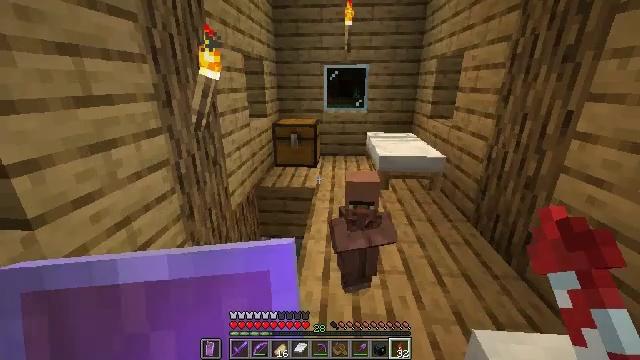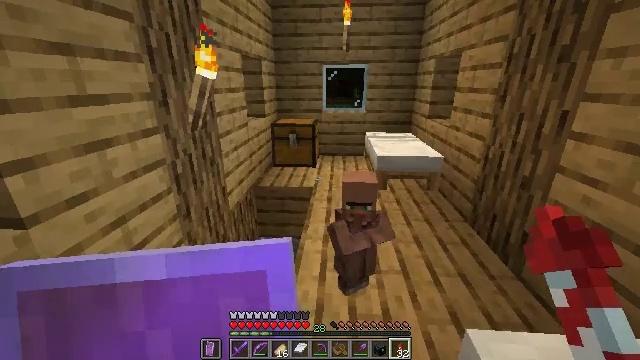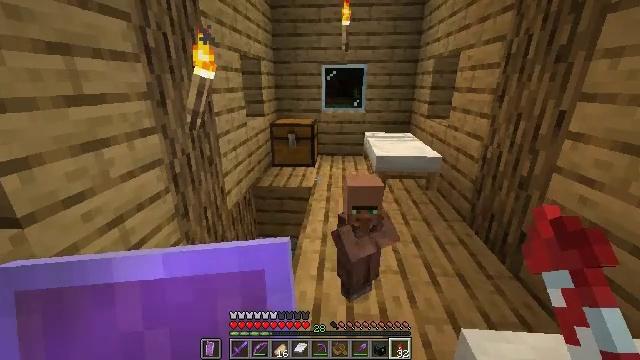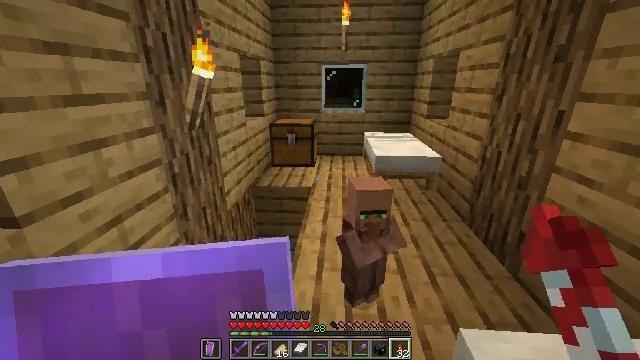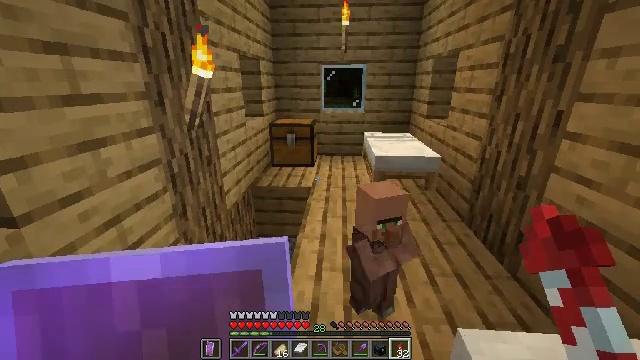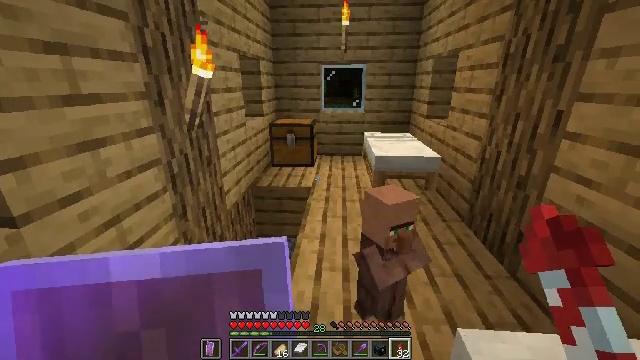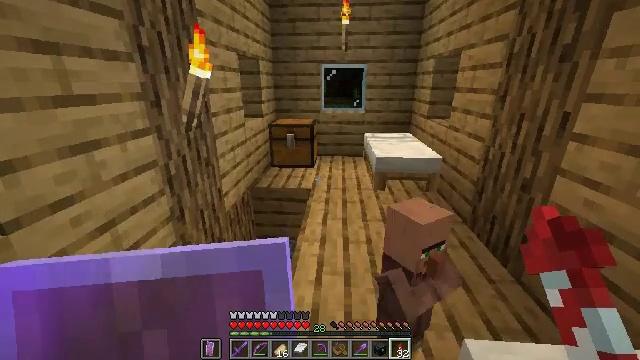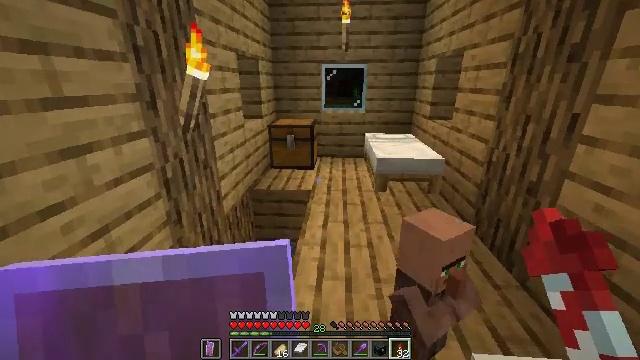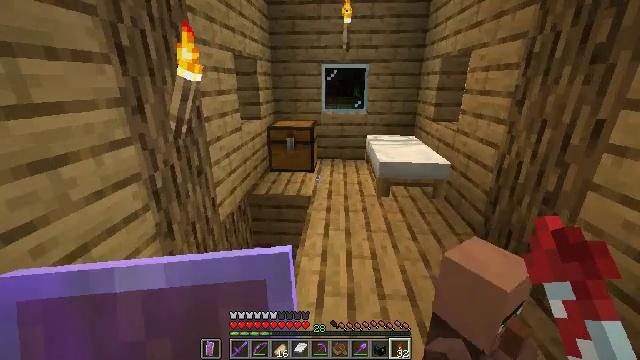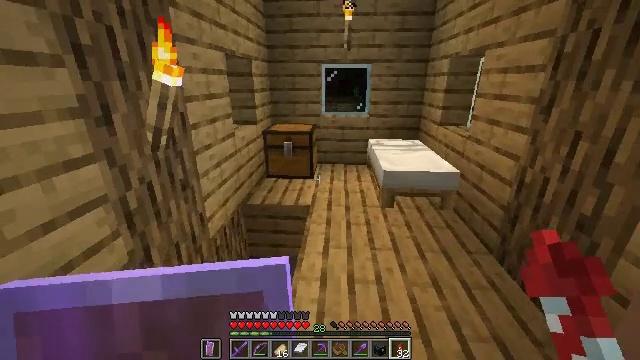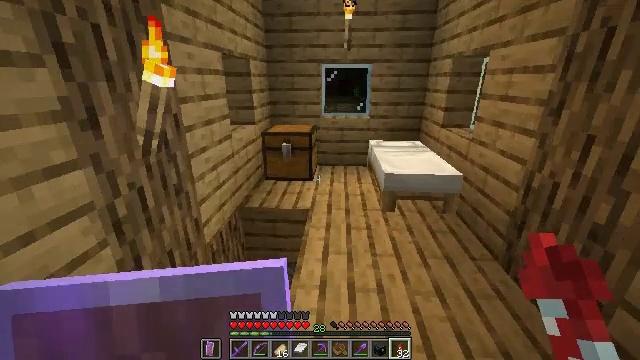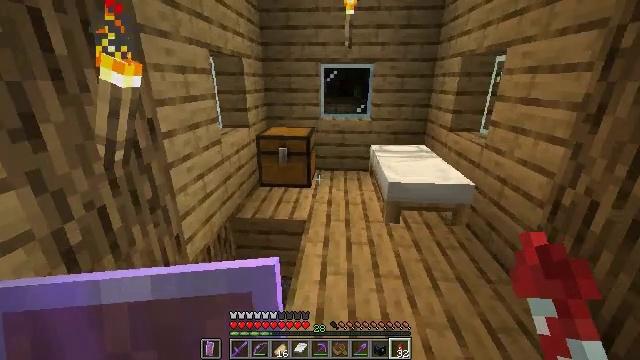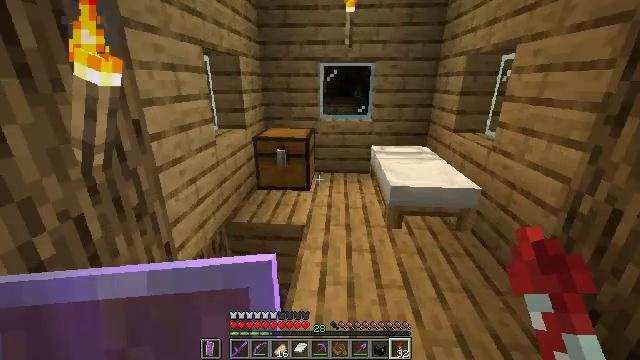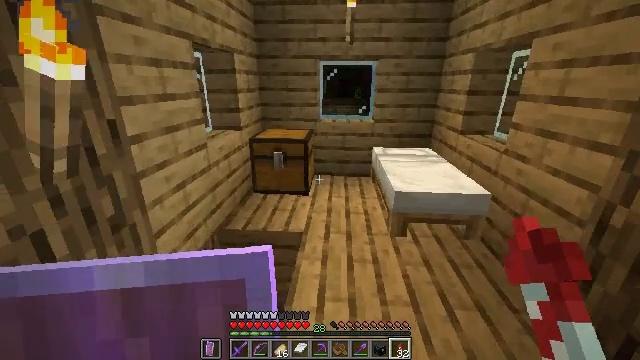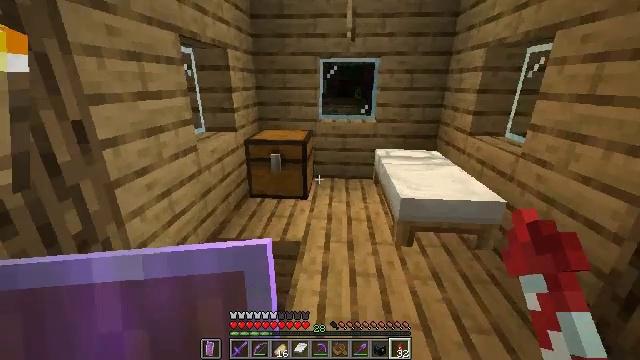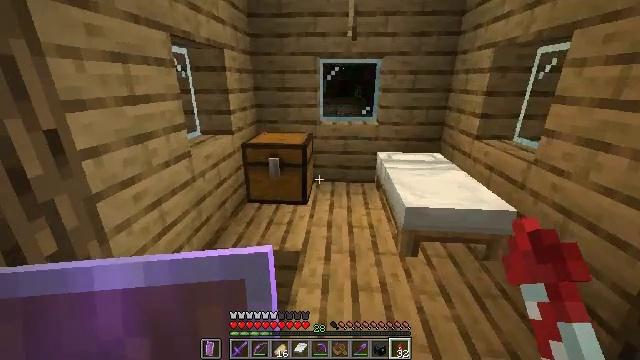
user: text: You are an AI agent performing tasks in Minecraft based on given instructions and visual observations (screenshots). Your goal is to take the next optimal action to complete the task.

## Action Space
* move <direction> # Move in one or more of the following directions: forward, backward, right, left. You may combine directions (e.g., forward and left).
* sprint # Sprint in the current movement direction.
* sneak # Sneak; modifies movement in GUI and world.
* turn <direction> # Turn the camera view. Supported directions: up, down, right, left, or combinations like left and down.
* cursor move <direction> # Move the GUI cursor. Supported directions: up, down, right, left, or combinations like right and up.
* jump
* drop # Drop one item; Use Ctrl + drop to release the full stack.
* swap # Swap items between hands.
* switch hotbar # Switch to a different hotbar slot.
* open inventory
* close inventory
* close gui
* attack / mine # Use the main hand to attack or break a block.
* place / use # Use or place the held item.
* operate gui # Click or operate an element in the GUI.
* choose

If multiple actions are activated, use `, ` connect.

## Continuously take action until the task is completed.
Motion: motion action
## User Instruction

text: Remove the grass path from the ground.
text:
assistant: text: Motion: no_op
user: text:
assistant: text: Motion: no_op
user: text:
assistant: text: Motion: no_op
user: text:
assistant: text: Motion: no_op
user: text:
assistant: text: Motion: no_op
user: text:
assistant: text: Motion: move forward
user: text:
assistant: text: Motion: move forward
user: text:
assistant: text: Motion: move forward
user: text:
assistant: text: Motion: move forward
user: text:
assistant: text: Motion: move forward
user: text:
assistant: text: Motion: move forward
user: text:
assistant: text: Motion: move forward
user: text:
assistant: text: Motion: move forward
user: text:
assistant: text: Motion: move forward
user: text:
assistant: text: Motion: move forward
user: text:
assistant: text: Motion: move forward, turn left and down
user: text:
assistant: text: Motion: move forward, turn left and down
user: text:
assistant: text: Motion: move forward
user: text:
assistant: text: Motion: move forward
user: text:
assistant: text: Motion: no_op
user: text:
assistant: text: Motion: turn left and down
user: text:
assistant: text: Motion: turn down
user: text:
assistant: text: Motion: no_op
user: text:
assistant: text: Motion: no_op
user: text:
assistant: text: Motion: turn right
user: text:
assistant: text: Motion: turn right
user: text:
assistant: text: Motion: no_op
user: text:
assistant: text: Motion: turn right and up
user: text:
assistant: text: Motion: turn right and up
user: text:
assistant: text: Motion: turn right and up